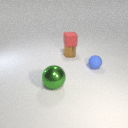
small brown metal cylinder below small red rubber cube